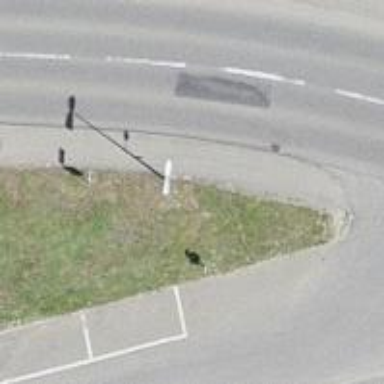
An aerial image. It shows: Bus stop with platform for public transport.